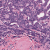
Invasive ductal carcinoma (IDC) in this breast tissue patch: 1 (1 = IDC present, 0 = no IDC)